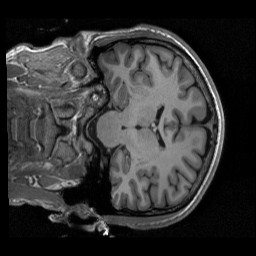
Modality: T1w
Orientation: coronal
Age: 29
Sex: male
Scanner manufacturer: siemens
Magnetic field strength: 3 T
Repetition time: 2.53 s
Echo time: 0.00267 s